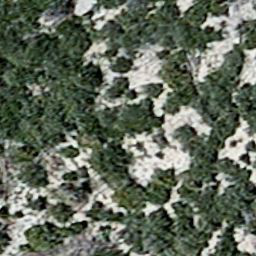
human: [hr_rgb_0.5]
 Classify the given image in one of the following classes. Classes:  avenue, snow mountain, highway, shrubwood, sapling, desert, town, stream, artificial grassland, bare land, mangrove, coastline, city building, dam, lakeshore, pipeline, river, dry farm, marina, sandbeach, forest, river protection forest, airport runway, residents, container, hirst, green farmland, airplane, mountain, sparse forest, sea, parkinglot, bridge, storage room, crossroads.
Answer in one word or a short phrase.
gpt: sparse forest